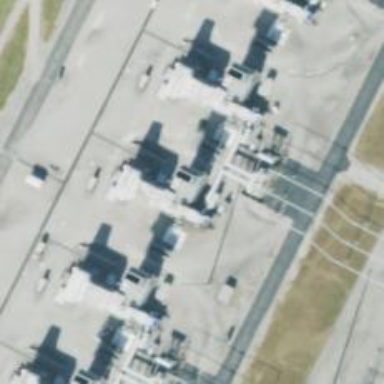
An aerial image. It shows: Generator powered by gas and oil.